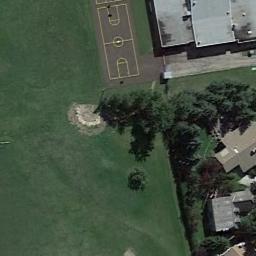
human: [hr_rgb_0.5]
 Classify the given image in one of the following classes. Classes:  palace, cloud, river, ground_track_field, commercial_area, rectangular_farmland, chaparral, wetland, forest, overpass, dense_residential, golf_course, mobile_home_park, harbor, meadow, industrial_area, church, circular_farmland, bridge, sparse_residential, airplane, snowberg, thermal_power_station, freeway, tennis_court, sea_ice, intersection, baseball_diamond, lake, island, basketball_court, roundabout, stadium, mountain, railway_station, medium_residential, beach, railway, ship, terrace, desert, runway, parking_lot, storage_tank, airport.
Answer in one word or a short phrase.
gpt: basketball_court